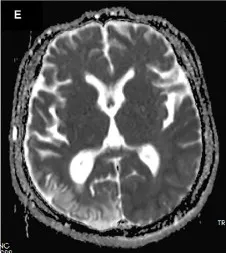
MRI performed 10 days after onset of the second prolonged attack. Normal apparent diffusion coefficient (ADC). Suggests the subacute stage of cortical necrosis caused by second prolonged attack.
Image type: radiology (mri)